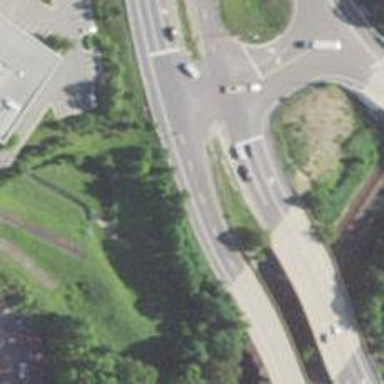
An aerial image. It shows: Asphalt trunk highway classified as expressway.